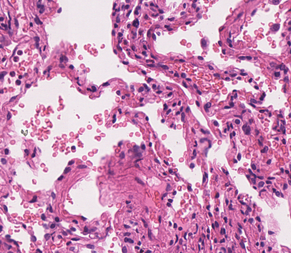
Tumor epithelial tissue: no
Tumor-associated stroma tissue: no
Normal tissue: yes